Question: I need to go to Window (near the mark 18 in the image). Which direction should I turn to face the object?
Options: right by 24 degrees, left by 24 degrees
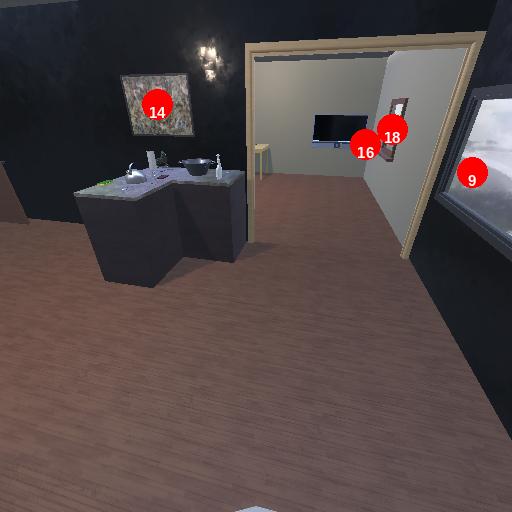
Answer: right by 24 degrees